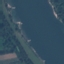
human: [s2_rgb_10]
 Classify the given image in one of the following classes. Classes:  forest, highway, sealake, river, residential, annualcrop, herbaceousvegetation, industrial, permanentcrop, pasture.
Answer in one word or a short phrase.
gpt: River